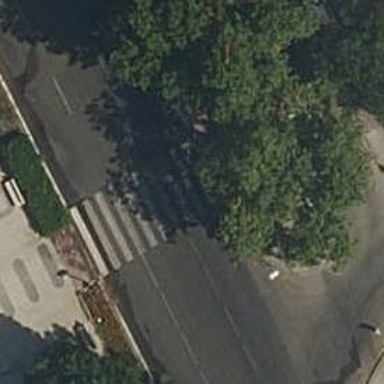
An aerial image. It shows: Marked road crossing.